Aerial crown-view tile of a tropical tree (Barro Colorado Island, Panama), acquired 20250915:
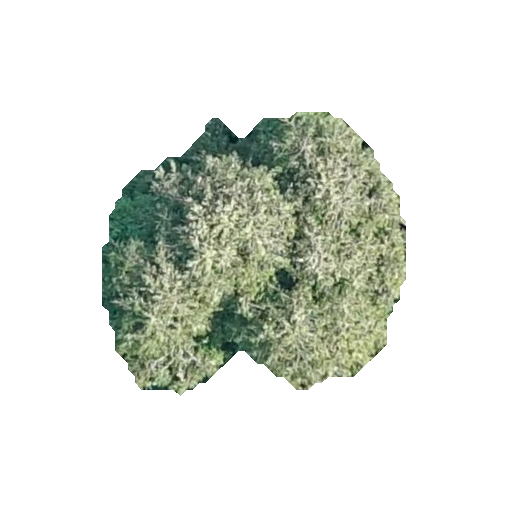
Species: Quararibea stenophylla
GBIF accepted scientific name: Quararibea stenophylla
Crown area: 95.177 m²